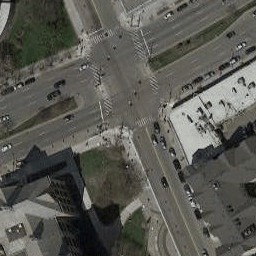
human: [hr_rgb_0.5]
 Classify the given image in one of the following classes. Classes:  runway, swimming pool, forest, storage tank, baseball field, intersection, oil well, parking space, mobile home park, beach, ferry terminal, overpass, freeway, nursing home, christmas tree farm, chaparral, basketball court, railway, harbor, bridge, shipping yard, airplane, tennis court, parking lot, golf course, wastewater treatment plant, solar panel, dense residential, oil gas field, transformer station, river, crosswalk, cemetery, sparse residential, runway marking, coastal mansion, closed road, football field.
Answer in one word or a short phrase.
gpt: intersection